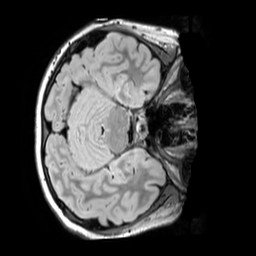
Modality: FLAIR
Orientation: axial
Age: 13
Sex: male
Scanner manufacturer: siemens
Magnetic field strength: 3 T
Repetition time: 5 s
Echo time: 0.388 s